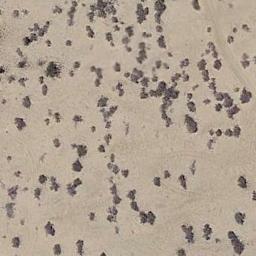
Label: chaparral